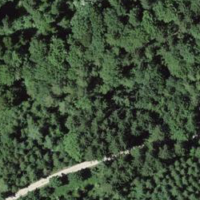
EUNIS habitat code: 44
Species observed at this site:
Lathyrus vernus